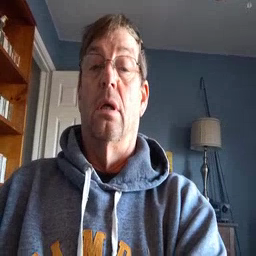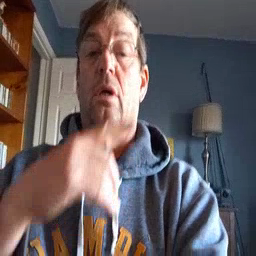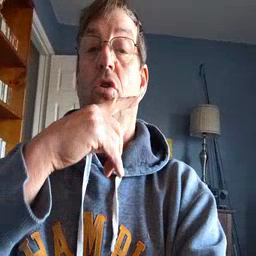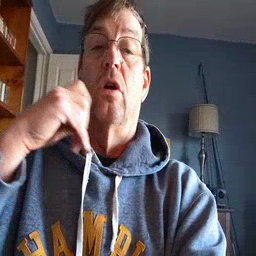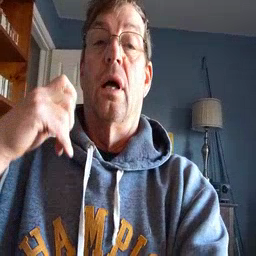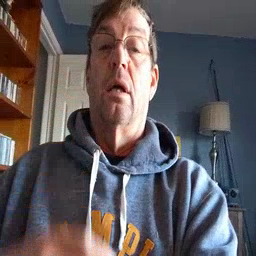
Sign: dry